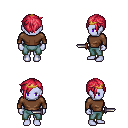
a pixel art fantasy rpg character, female body template, dark elf, purple skin, brown long-sleeve shirt, teal pants, ruby red pixie cut hairstyle, gold tiara, dagger, four views (front, back, left, right), 2x2 character sprite sheet, small pixel art, hard edges, no anti-aliasing